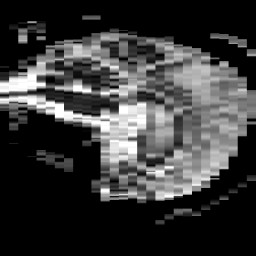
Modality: ADC
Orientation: sagittal
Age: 77
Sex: male
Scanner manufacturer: philips
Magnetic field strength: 3 T
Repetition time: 4.426 s
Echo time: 0.06039 s